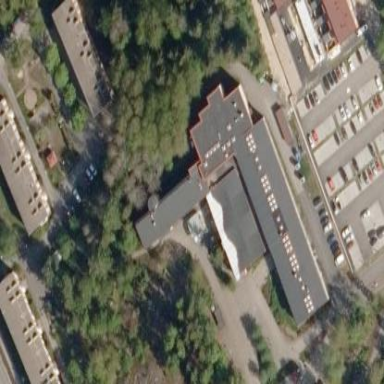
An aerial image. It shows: School building with gabled roof.